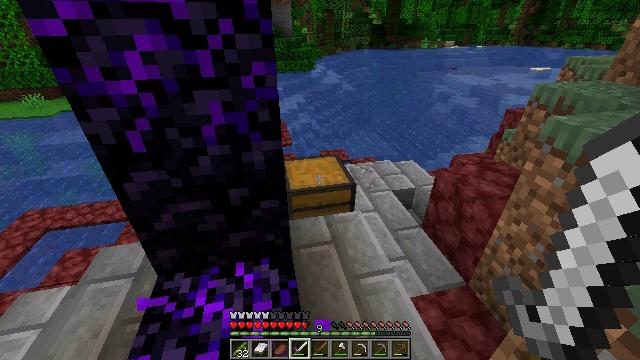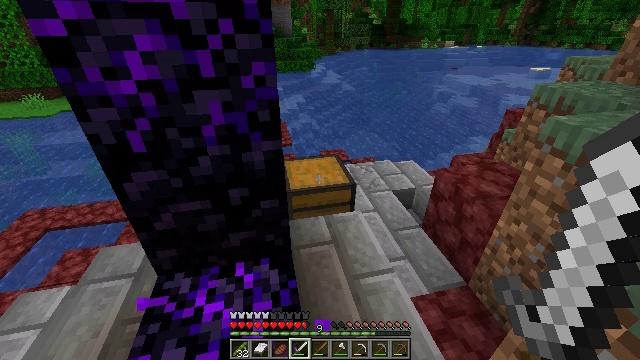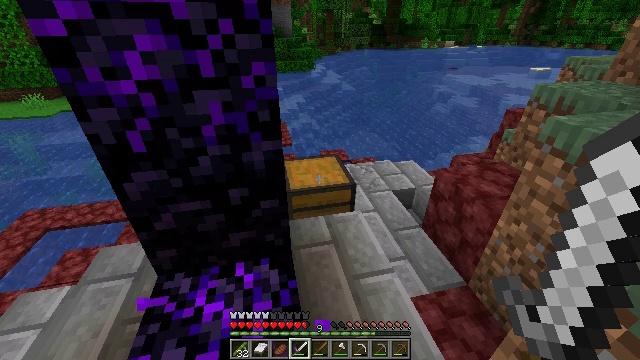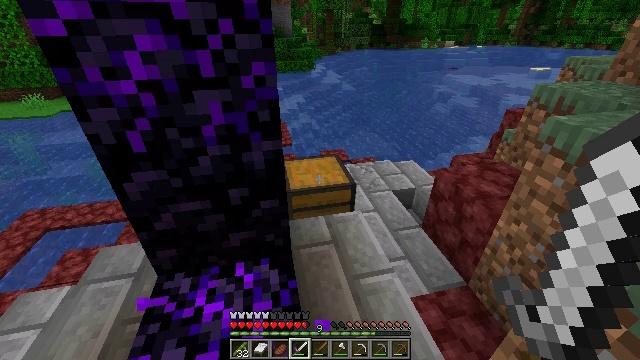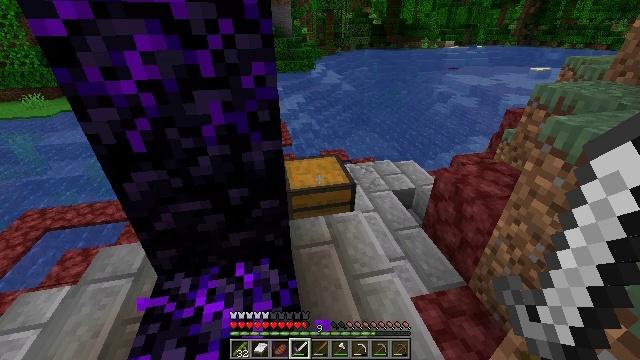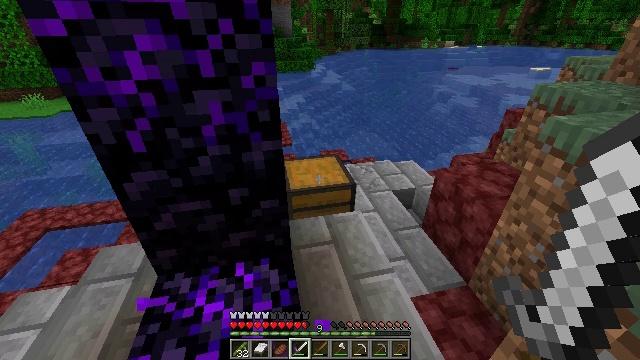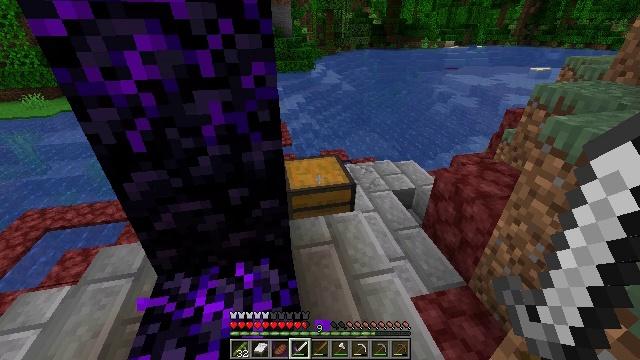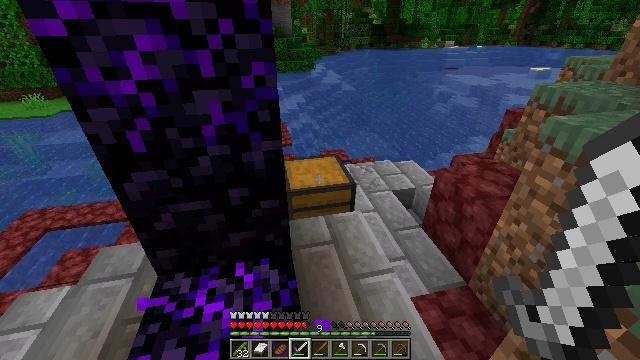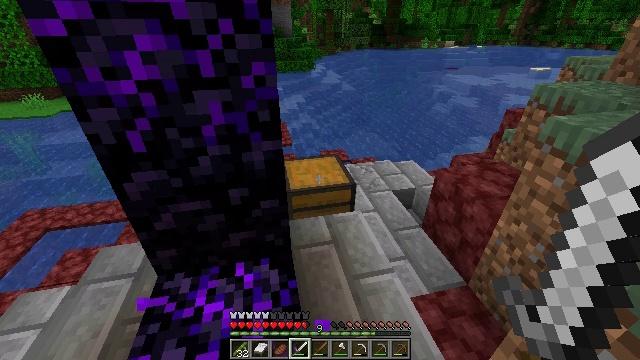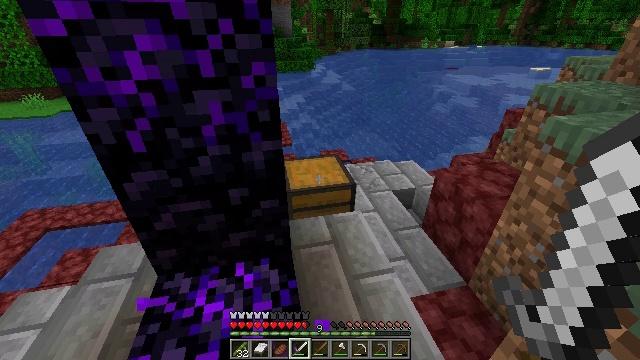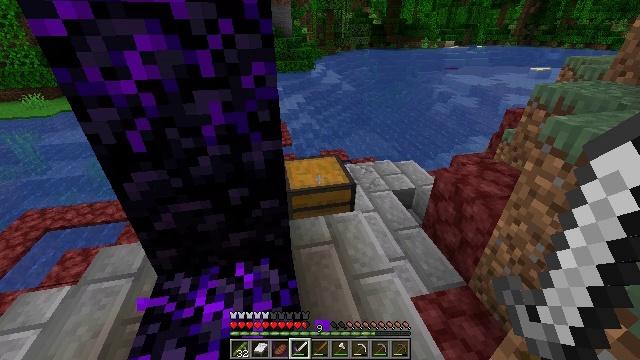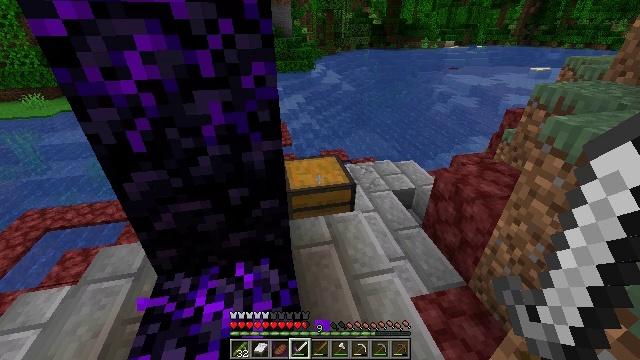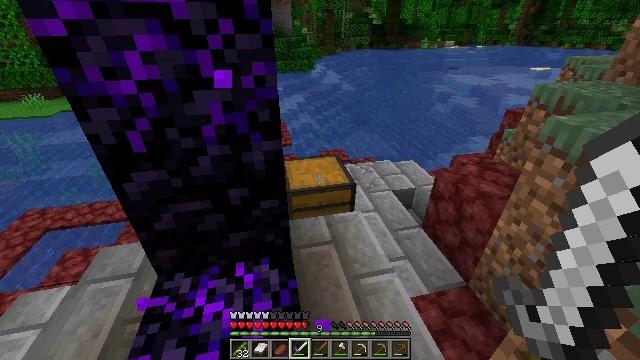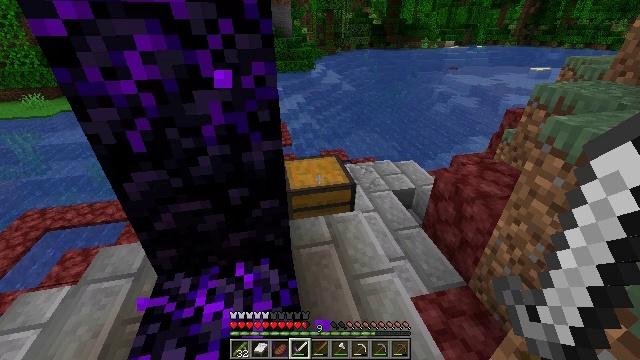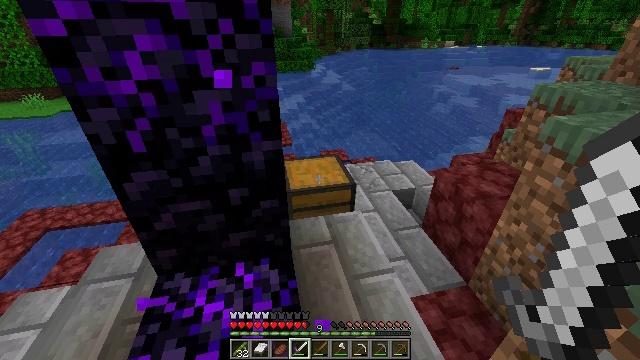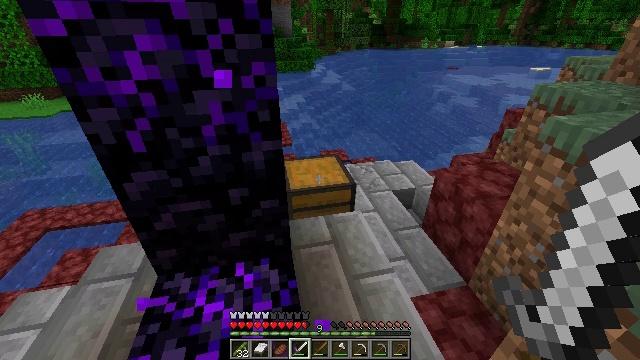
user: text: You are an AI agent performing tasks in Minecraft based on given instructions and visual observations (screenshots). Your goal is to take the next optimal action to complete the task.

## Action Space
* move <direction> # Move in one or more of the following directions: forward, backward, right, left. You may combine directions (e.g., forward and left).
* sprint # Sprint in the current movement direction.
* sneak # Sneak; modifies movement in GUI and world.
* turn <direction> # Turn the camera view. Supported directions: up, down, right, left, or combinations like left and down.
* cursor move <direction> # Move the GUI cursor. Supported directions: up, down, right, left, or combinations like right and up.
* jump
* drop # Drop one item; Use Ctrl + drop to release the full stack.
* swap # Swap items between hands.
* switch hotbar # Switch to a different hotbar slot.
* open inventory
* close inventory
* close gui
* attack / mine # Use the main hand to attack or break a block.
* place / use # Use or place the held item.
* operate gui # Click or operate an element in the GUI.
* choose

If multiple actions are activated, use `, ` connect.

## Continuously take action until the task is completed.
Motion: motion action
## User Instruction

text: Harvest grass block to clear the area.
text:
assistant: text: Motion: no_op
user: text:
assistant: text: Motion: no_op
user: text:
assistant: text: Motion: no_op
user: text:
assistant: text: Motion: no_op
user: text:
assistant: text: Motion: no_op
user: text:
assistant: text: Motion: no_op
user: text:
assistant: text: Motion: no_op
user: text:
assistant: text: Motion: no_op
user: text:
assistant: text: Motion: no_op
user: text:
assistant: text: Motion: no_op
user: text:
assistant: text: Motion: no_op
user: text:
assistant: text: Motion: no_op
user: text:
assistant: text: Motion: no_op
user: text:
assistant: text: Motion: no_op
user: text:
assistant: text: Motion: no_op
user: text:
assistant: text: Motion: no_op
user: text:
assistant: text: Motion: no_op
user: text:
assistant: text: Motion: no_op
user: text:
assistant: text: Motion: no_op
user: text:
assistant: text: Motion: no_op
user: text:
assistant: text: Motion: no_op
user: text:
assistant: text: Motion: no_op
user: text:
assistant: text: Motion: no_op
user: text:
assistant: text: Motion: no_op
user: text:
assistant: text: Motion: no_op
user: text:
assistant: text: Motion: no_op
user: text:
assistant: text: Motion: no_op
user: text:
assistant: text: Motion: no_op
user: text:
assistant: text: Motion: no_op
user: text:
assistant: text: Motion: no_op